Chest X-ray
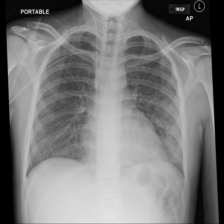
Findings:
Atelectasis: negative
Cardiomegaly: negative
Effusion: negative
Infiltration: negative
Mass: negative
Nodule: negative
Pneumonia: negative
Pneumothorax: negative
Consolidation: negative
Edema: negative
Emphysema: negative
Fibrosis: negative
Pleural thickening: negative
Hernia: negative